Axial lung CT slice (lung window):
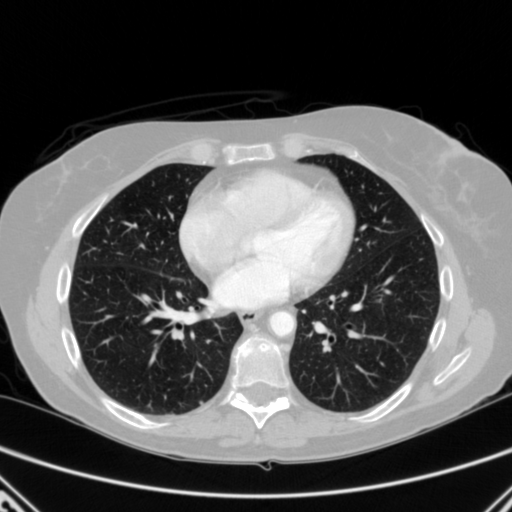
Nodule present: no